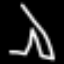
Label: pants